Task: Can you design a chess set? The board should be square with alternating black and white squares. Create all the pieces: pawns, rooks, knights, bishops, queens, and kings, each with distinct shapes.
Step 4420:
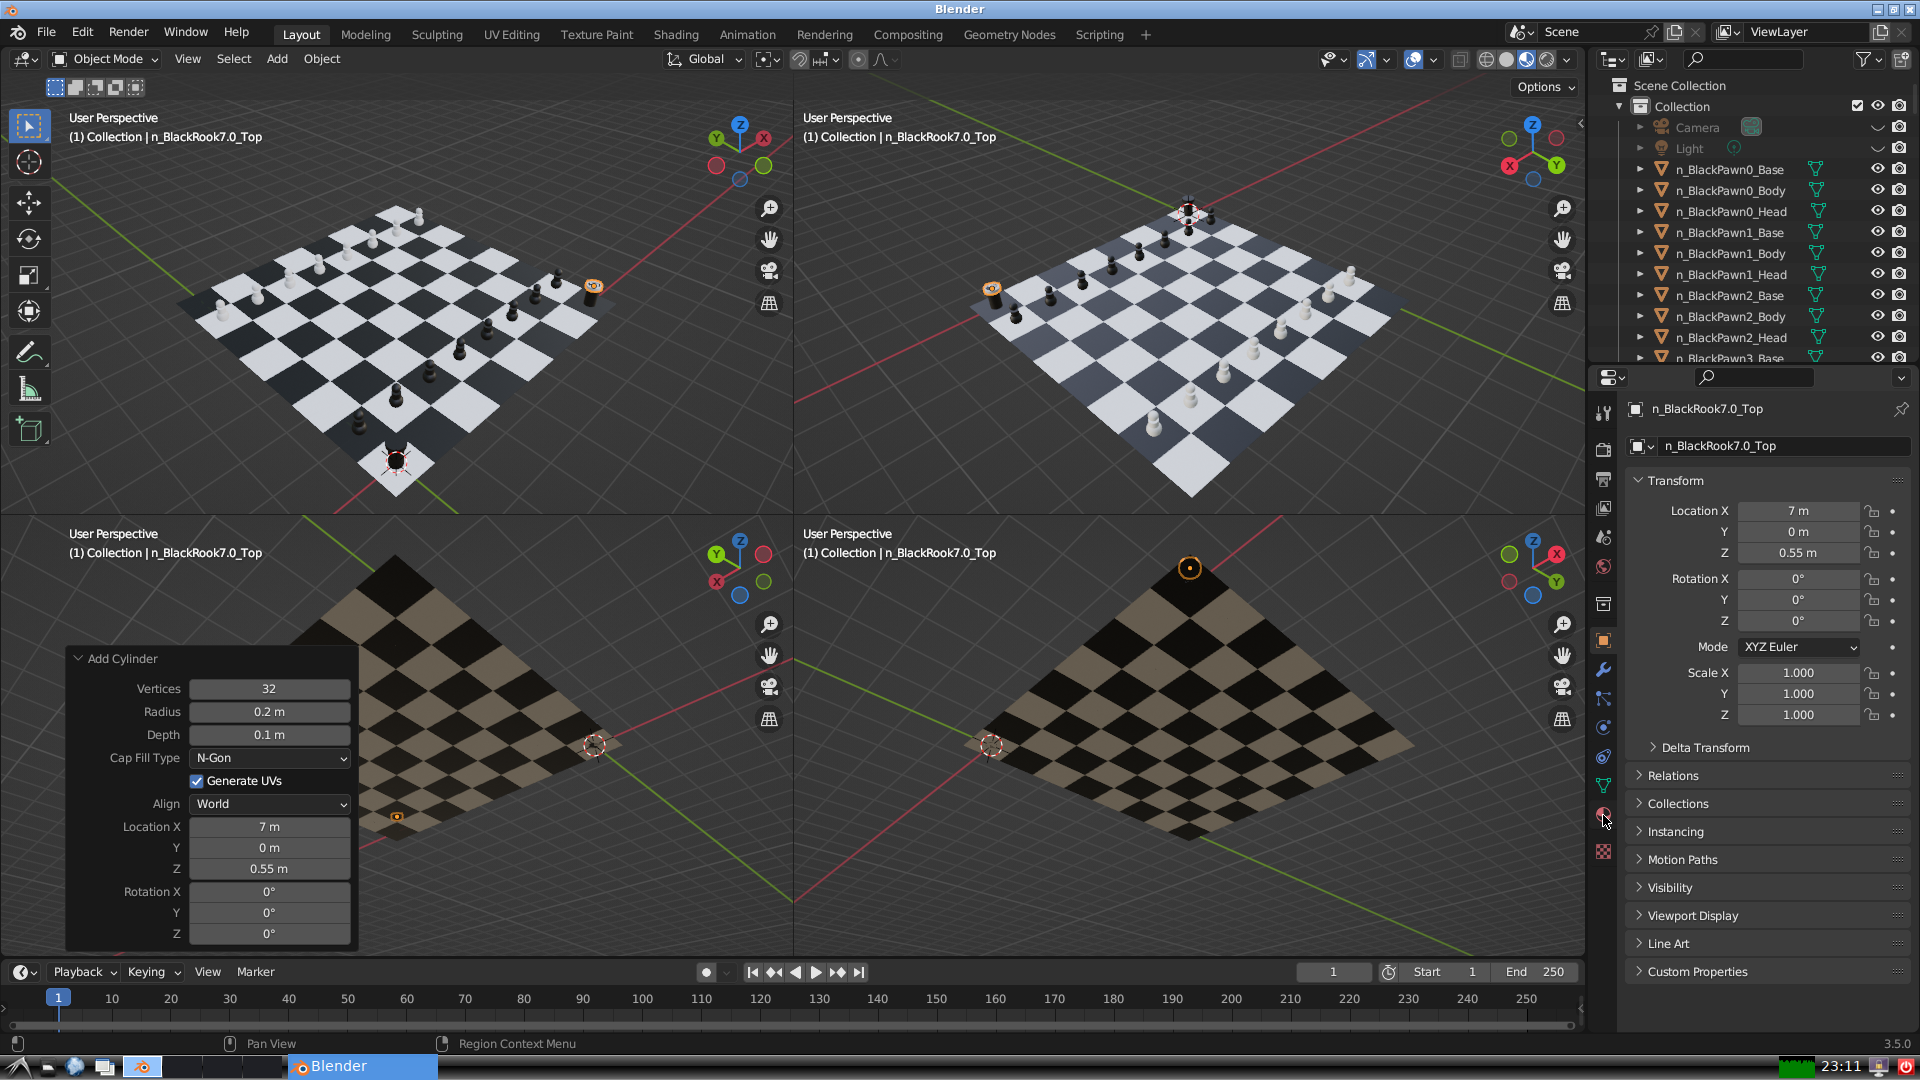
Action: click: no